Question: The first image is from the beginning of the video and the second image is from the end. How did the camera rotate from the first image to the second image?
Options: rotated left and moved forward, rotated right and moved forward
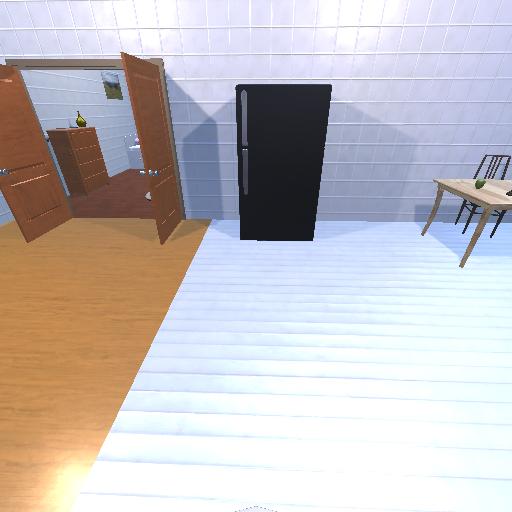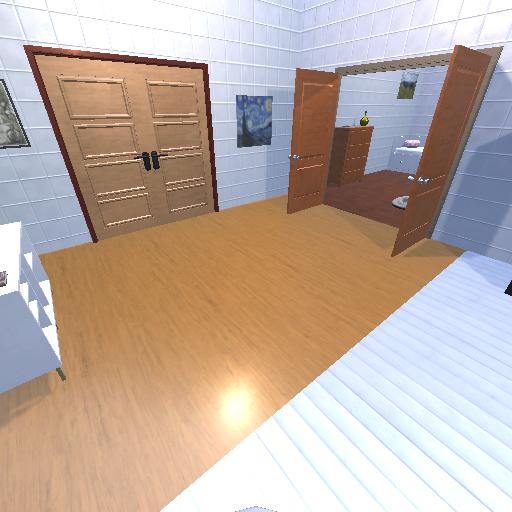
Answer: rotated left and moved forward